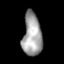
Tissue: lung
Cell type: Pericytes
Senescence score: 0.64
Nuclear area (px): 805
Mean DAPI intensity: 161.85